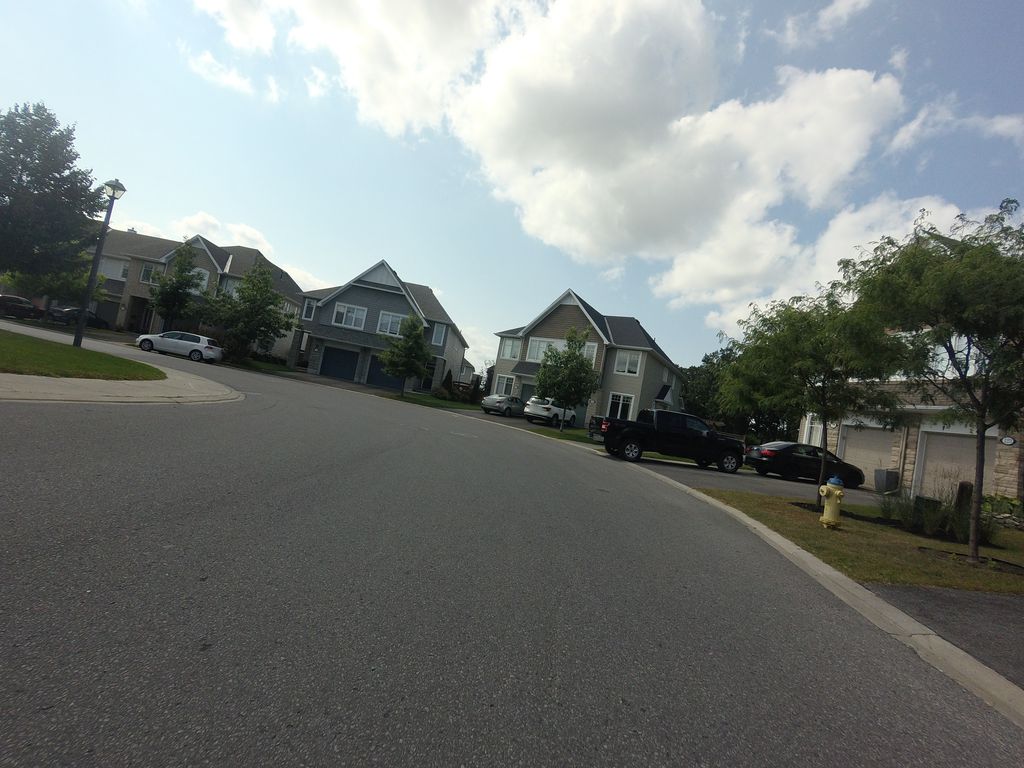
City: ottawa-gatineau